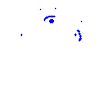
Particle: electron